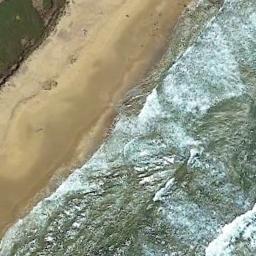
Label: beach